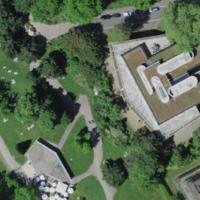
EUNIS habitat code: 53
Species observed at this site:
Corvus corone
Podiceps cristatus
Fulica atra
Anas platyrhynchos
Fagus sylvatica
Aythya ferina
Aythya fuligula
Fringilla coelebs
Passer domesticus
Turdus merula
Chroicocephalus ridibundus
Cygnus olor
Chelidonium majus
Parus major
Columba livia
Ficedula hypoleuca